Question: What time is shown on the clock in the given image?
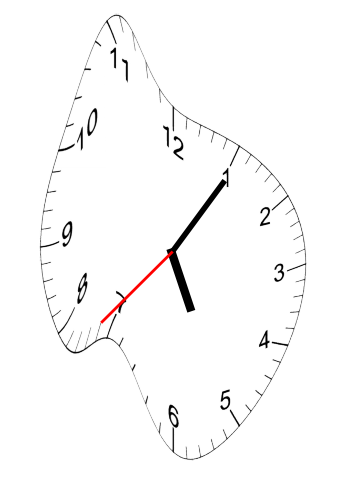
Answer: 05:05:37